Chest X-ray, AP view. Patient: 70 years old, sex M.
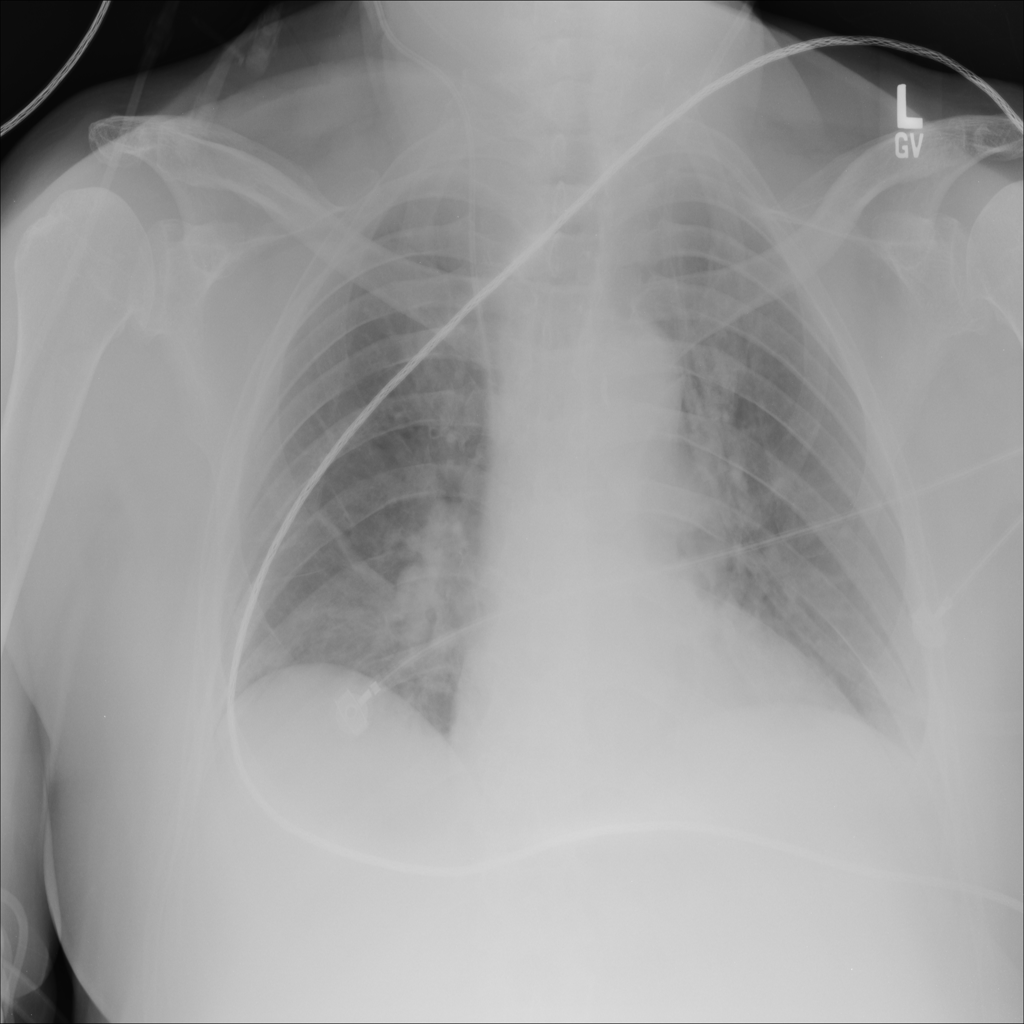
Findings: No Finding